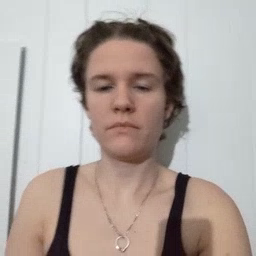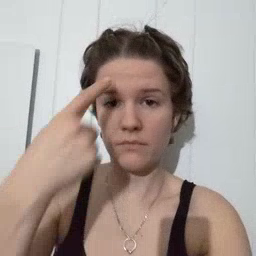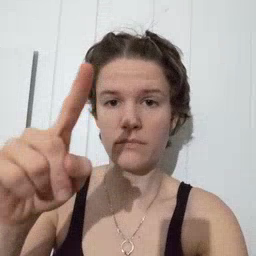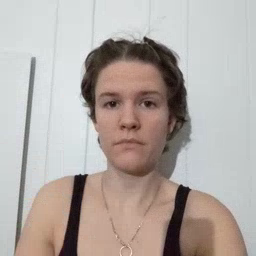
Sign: for